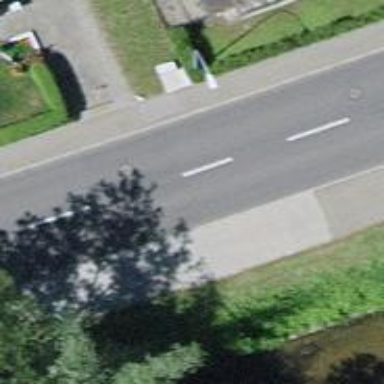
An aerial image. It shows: Tertiary road with separate sidewalks on both sides.